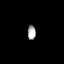
Tissue: prostate
Cell type: Fibroblasts
Senescence score: 0.7222
Nuclear area (px): 117
Mean DAPI intensity: 167.137